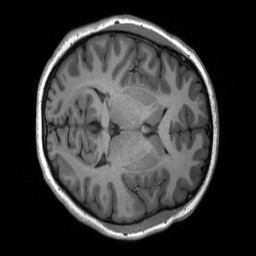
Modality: T1w
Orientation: axial
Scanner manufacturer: siemens
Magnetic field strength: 3 T
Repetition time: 2.3 s
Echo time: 0.00298 s